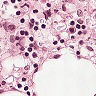
Metastatic tissue present: no